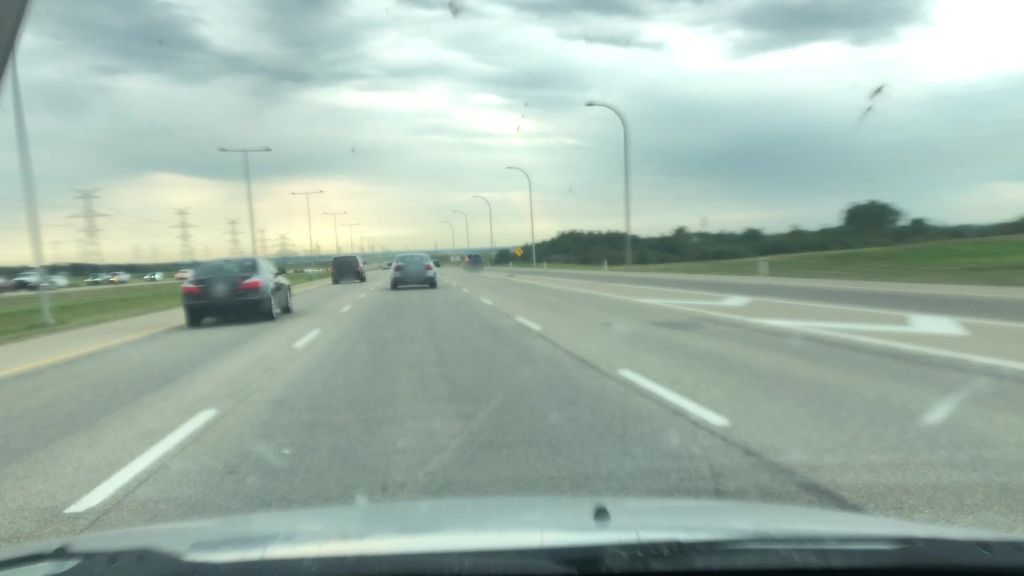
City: edmonton